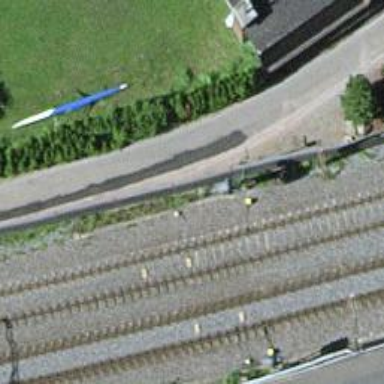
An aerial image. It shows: Railway signal.